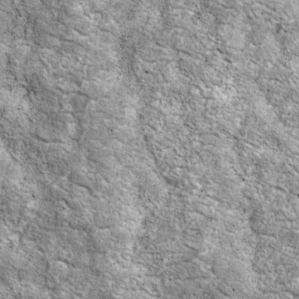
Label: non_frost